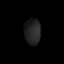
Tissue: lung
Cell type: Fibroblasts
Senescence score: 0.6555
Nuclear area (px): 406
Mean DAPI intensity: 35.86